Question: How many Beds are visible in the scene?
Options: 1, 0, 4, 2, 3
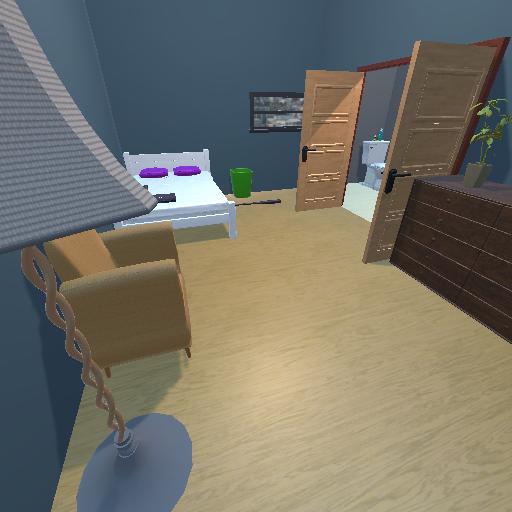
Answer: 1